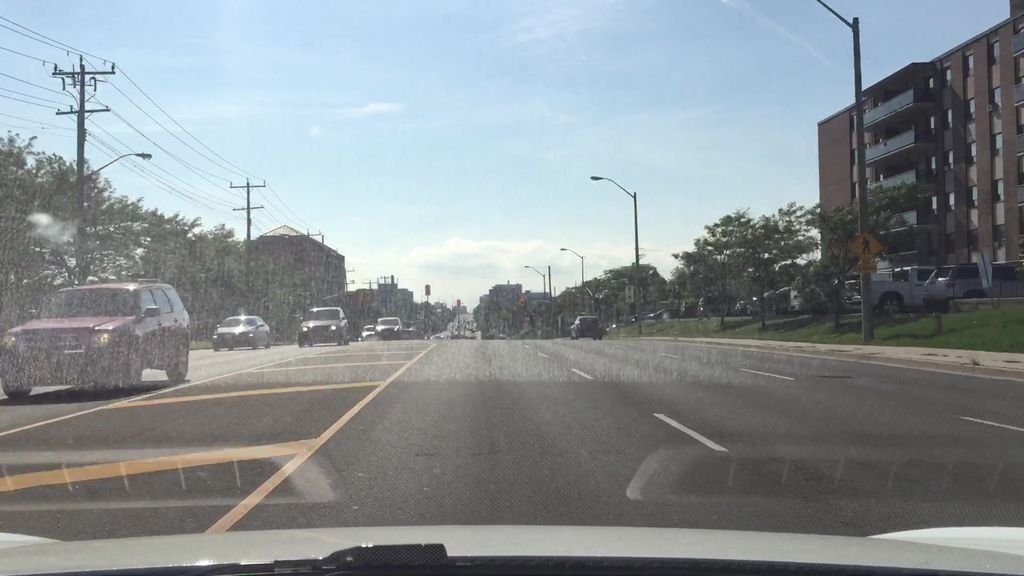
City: toronto